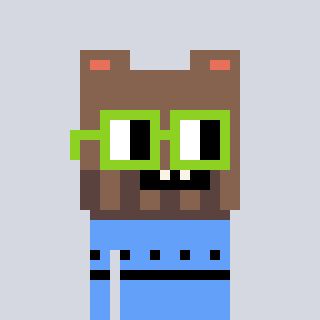
a pixel art character with square light green glasses, a bear-shaped head and a blue-colored body on a cool background